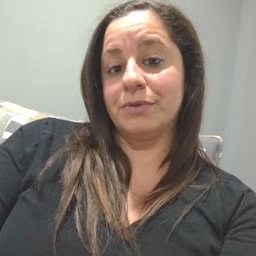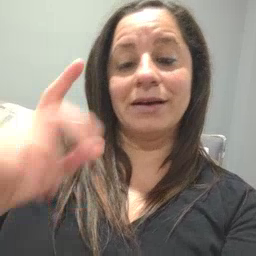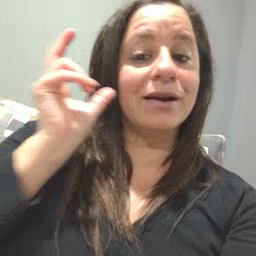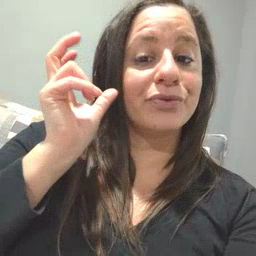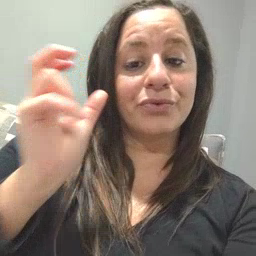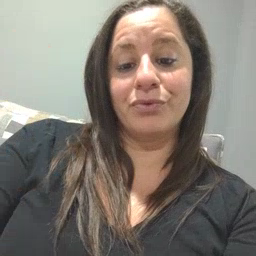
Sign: hear